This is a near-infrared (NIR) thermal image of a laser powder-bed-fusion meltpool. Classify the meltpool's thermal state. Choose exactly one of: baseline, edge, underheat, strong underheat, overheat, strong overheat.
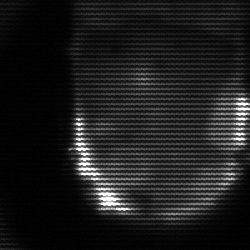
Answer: baseline